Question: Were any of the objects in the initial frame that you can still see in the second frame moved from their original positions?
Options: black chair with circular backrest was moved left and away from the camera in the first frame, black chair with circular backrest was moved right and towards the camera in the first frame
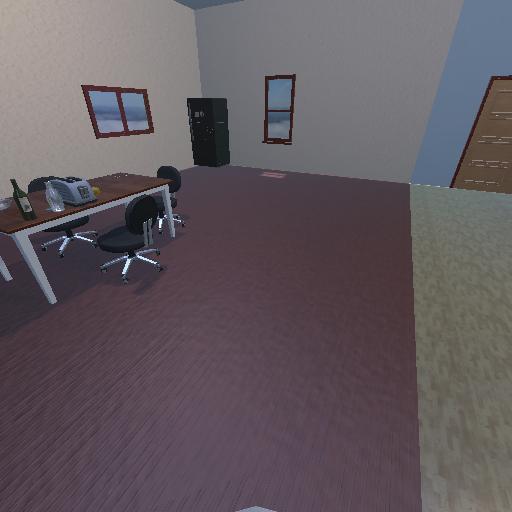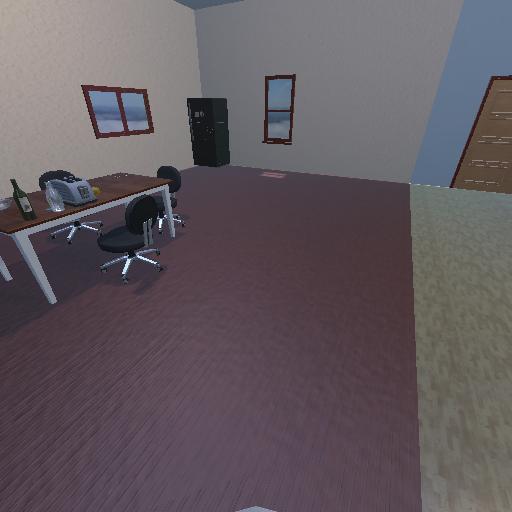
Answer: black chair with circular backrest was moved left and away from the camera in the first frame